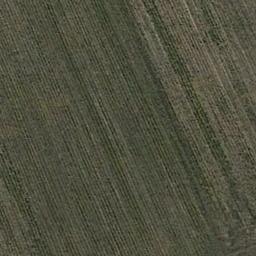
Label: meadow